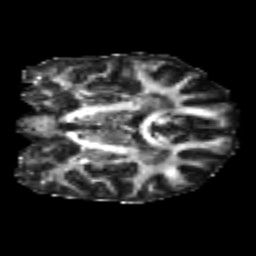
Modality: FA
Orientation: coronal
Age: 25
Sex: male
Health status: healthy
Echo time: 0.074 s